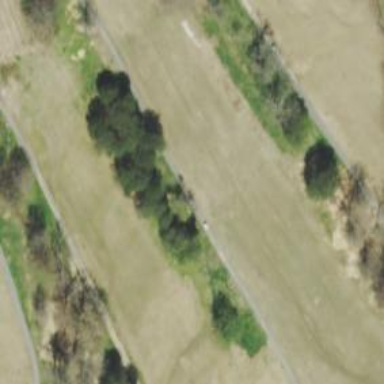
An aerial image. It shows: Pathway for golf carts.